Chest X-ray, PA view. Patient: 68 years old, sex M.
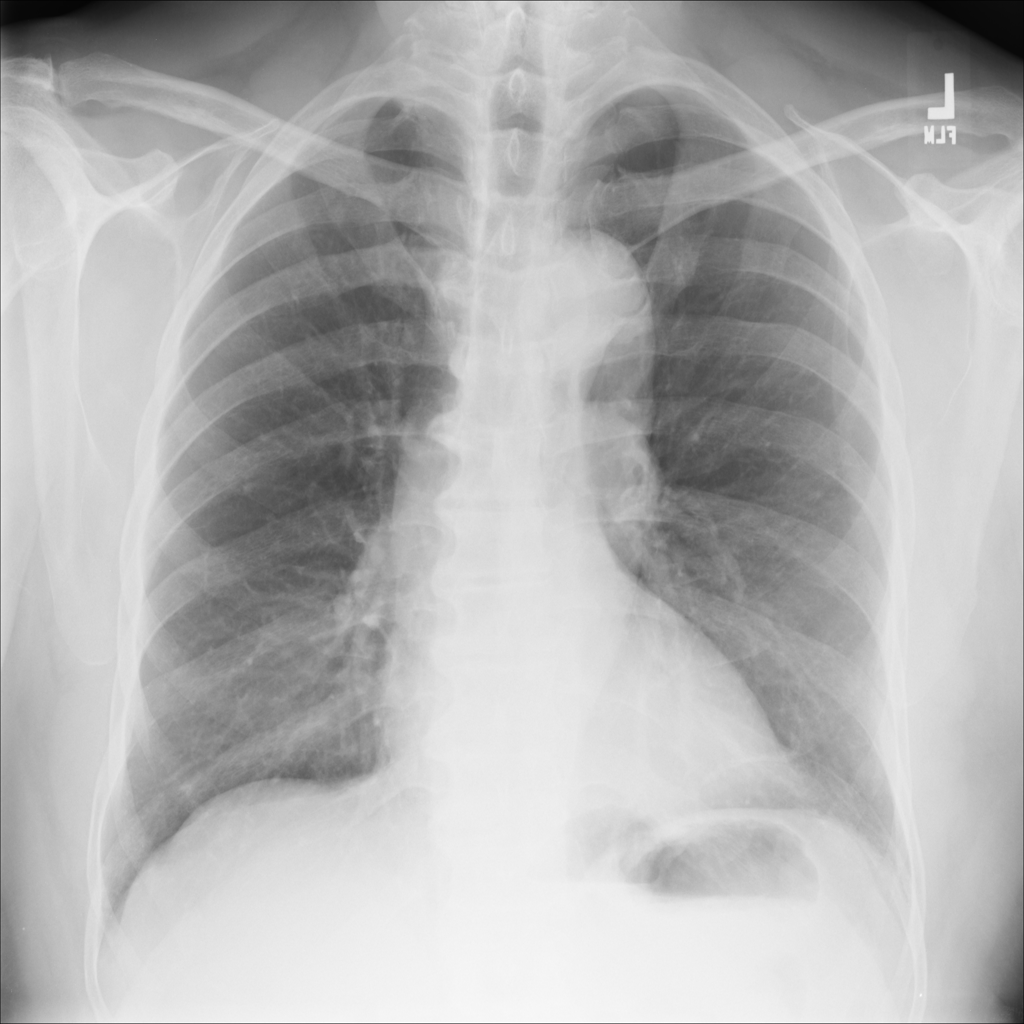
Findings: No Finding